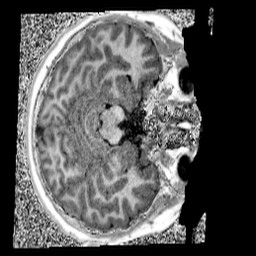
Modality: UNIT1
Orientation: axial
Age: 11
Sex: female
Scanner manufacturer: siemens
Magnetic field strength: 3 T
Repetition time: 4 s
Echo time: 0.00299 s